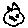
Label: cat